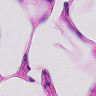
Metastatic tissue present: no